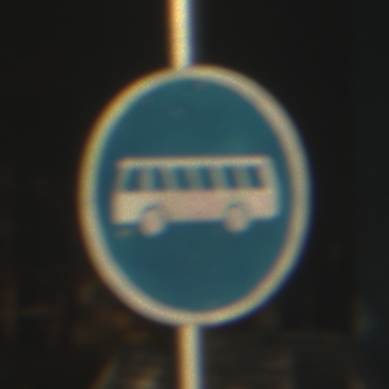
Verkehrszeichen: Busssonderstreifen
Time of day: SunriseSunset
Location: Outdoor (Suburban)
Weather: Clear
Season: NotSpecified
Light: Natural